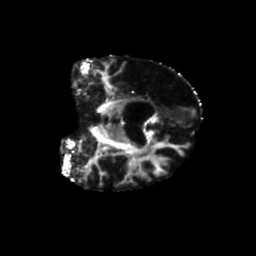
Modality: FA
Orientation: coronal
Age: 68
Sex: male
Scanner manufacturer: siemens
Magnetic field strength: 3 T
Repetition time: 5.25 s
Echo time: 0.08 s